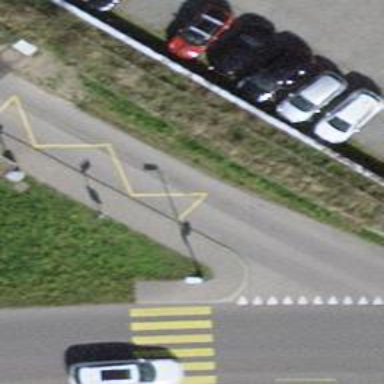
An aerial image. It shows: Platform for public transport and road usage.